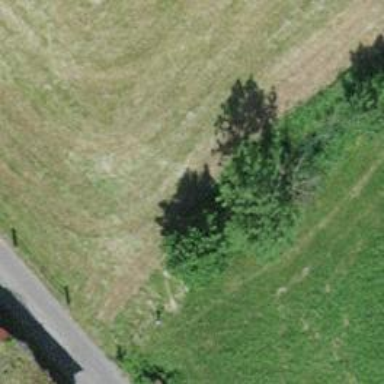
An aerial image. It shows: Culvert tunnel.